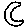
Label: moon